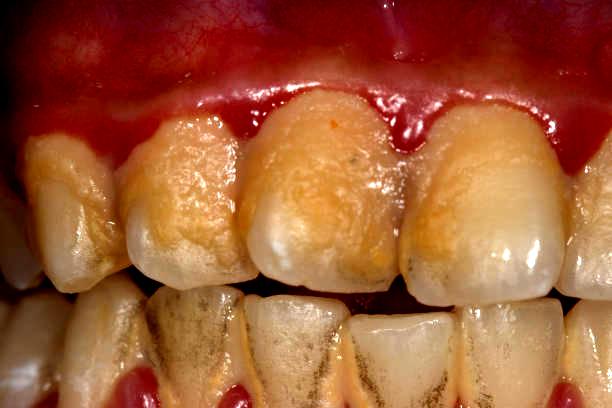
Condition: Gingivitis